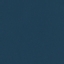
Land use / land cover: SeaLake